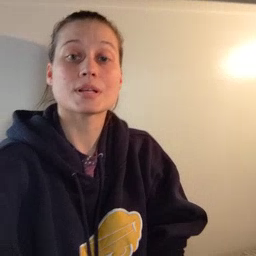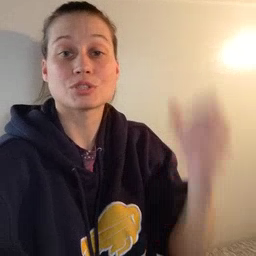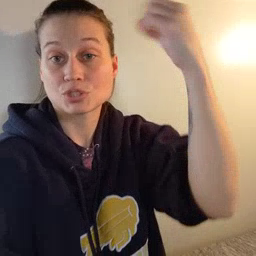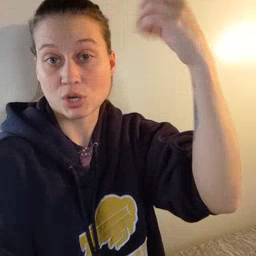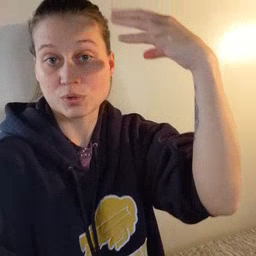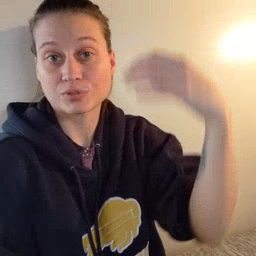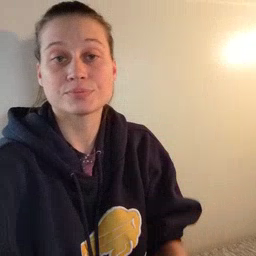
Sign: shower